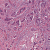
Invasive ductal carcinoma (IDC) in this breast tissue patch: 1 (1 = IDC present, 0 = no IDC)